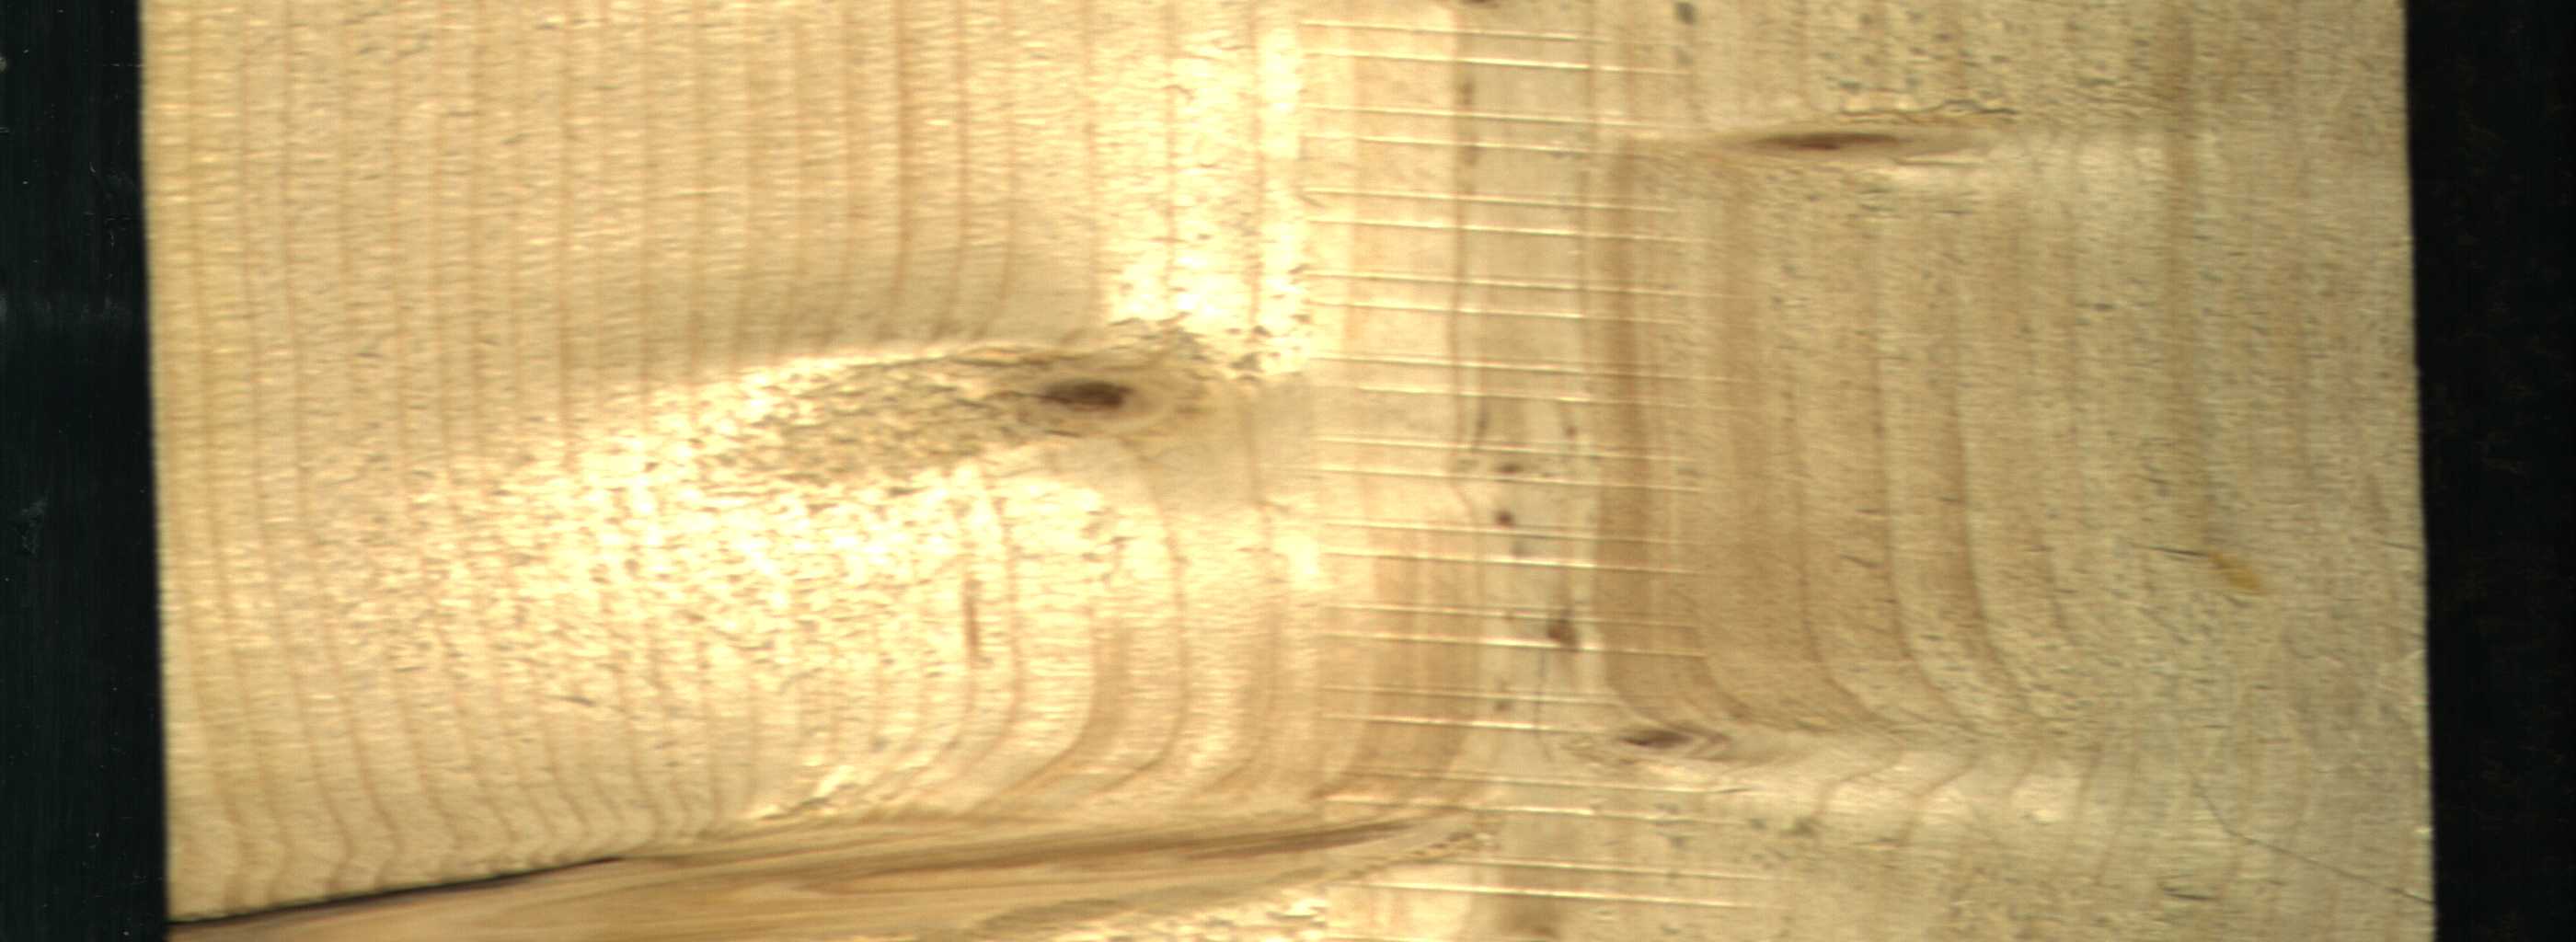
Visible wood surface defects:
Crack
Live_Knot
Live_Knot
Live_Knot
Live_Knot